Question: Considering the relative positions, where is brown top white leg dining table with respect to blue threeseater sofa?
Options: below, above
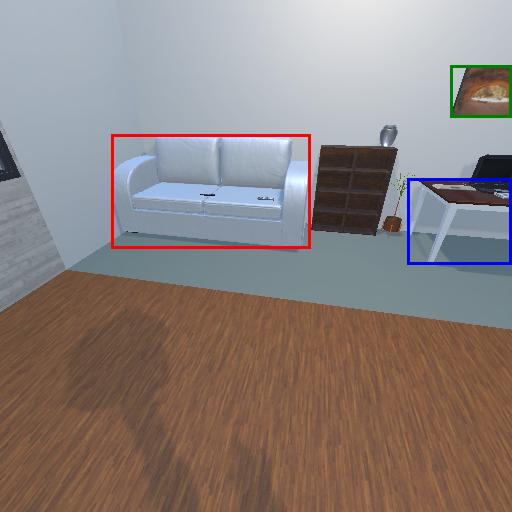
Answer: below